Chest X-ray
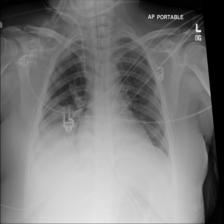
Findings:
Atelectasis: negative
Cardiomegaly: negative
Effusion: negative
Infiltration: negative
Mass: negative
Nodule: negative
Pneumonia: negative
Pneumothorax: negative
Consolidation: positive
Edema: negative
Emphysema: negative
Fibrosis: negative
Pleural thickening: negative
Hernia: negative